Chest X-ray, PA view. Patient: 49 years old, sex F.
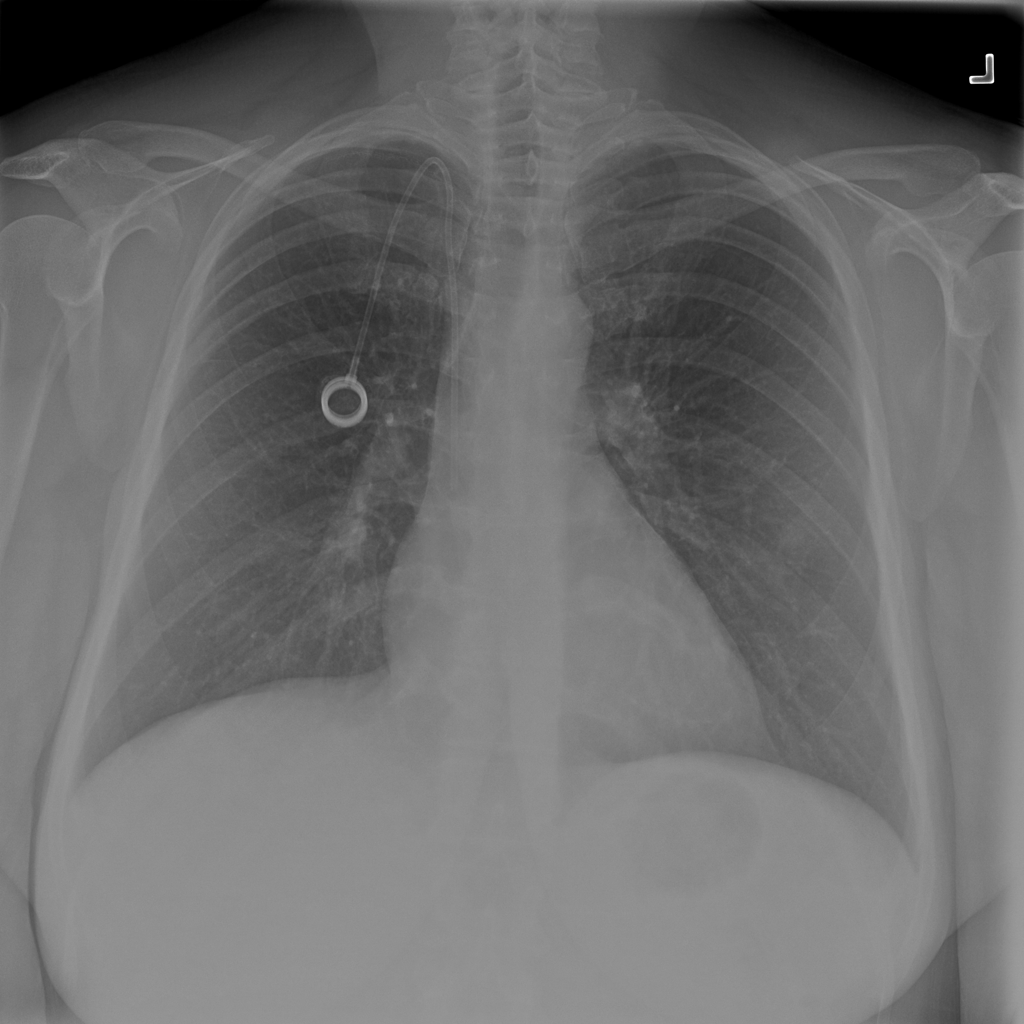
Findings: Nodule